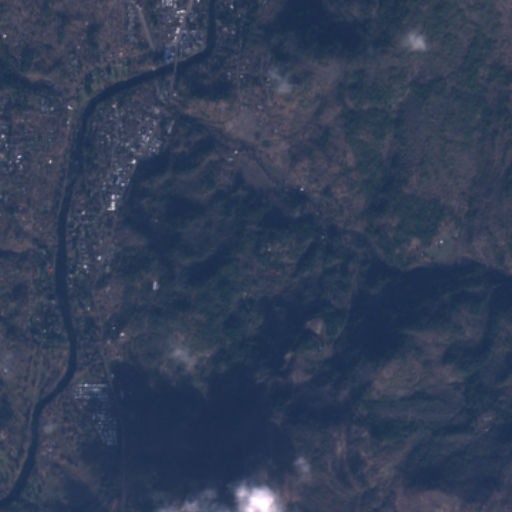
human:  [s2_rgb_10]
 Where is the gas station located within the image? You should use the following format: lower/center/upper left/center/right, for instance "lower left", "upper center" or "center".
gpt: The gas station is located in the upper left of the image.
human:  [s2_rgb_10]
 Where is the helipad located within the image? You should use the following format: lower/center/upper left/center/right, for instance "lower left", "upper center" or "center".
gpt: The helipad is located in the upper left of the image.
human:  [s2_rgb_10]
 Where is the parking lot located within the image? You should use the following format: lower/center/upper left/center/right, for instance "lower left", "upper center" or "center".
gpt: The parking lot is located in the lower left of the image.
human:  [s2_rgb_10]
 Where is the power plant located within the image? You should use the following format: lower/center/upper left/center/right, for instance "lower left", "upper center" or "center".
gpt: There is no power plant in the image.